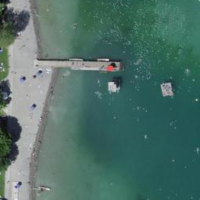
EUNIS habitat code: 55
Species observed at this site:
Phalacrocorax carbo